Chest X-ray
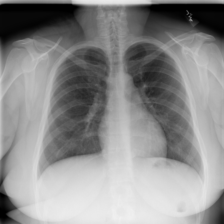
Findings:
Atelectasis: negative
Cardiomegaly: negative
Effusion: negative
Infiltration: negative
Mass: negative
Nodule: negative
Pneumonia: negative
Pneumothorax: negative
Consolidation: negative
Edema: negative
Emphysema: negative
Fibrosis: negative
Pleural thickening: negative
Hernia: negative